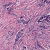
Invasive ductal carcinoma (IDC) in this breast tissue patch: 1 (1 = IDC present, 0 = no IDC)